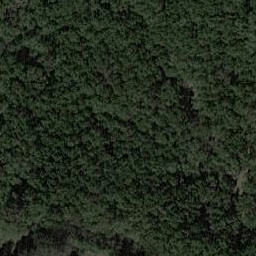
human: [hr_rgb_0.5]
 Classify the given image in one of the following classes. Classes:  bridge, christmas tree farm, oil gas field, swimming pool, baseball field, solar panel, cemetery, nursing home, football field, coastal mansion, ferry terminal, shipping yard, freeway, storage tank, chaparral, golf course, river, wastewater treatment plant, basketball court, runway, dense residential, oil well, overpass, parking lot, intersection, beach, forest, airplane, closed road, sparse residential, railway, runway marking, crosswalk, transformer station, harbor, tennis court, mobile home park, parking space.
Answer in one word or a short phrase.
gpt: forest